Question: Is there a way to add link in subject of email? Following is the example of YouTube -

Here in my code I'm trying the following but still unsatisfactory result. The below code is sending the subject as it is with printing the whole anchor tag in the subject.
'''
public function contact_us($data)
{
$from = "from@example.com";
$to = "to@example.com";
$view = 'emails/contact_us';
$subject = "Contact Us <a href='http://www.example.com'>Link</a>";
$view_data = $data;
$this->send($from,$to,$subject,$view,$view_data);
}
'''
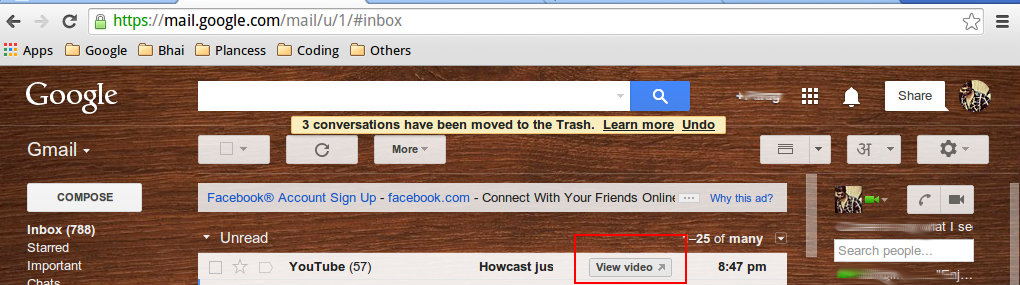
Answer: I'm glad you asked! This is an awesome new feature and standard Google is supporting, part of the Schema.org initiative.
Copying their example here which allows customers to review something directly from the email! This block would be copied directly into your mail template.
'''
<script type="application/ld+json">
{
"@context": "http://schema.org",
"@type": "Restaurant",
"name": "Google Cafe",
"action": {
"@type": "ReviewAction",
"review": {
"@type": "Review",
"reviewRating": {
"@type": "Rating",
"bestRating": "5",
"worstRating": "1"
}
},
"handler": {
"@type": "HttpActionHandler",
"url": "{{ review_url }}",
"encoding": {
"url": "http://schema.org/Encoding/UrlEncoded"
},
"method": "http://schema.org/HttpRequestMethod/POST",
"requiredProperty": {
"@type": "Property",
"name": "review.reviewRating.ratingValue"
},
"optionalProperty": {
"@type": "Property",
"name": "review.reviewBody"
}
}
}
}
</script>
'''
Documentation on how to activate these features can be found here: <URL>